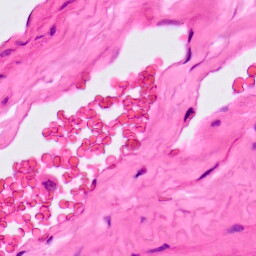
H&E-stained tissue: Lung